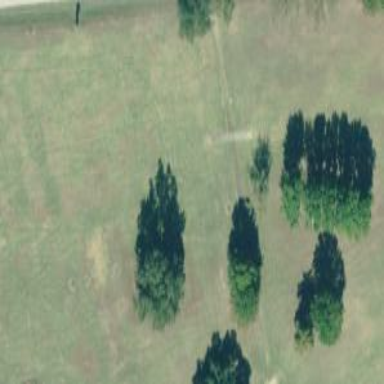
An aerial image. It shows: Service road used as golf cart path.